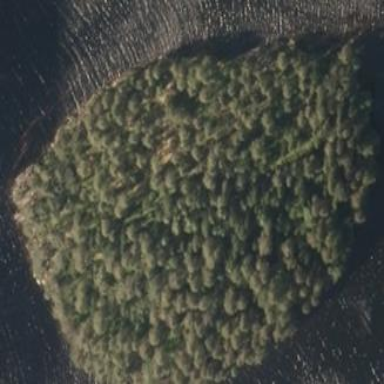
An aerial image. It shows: Image showing island.